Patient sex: F
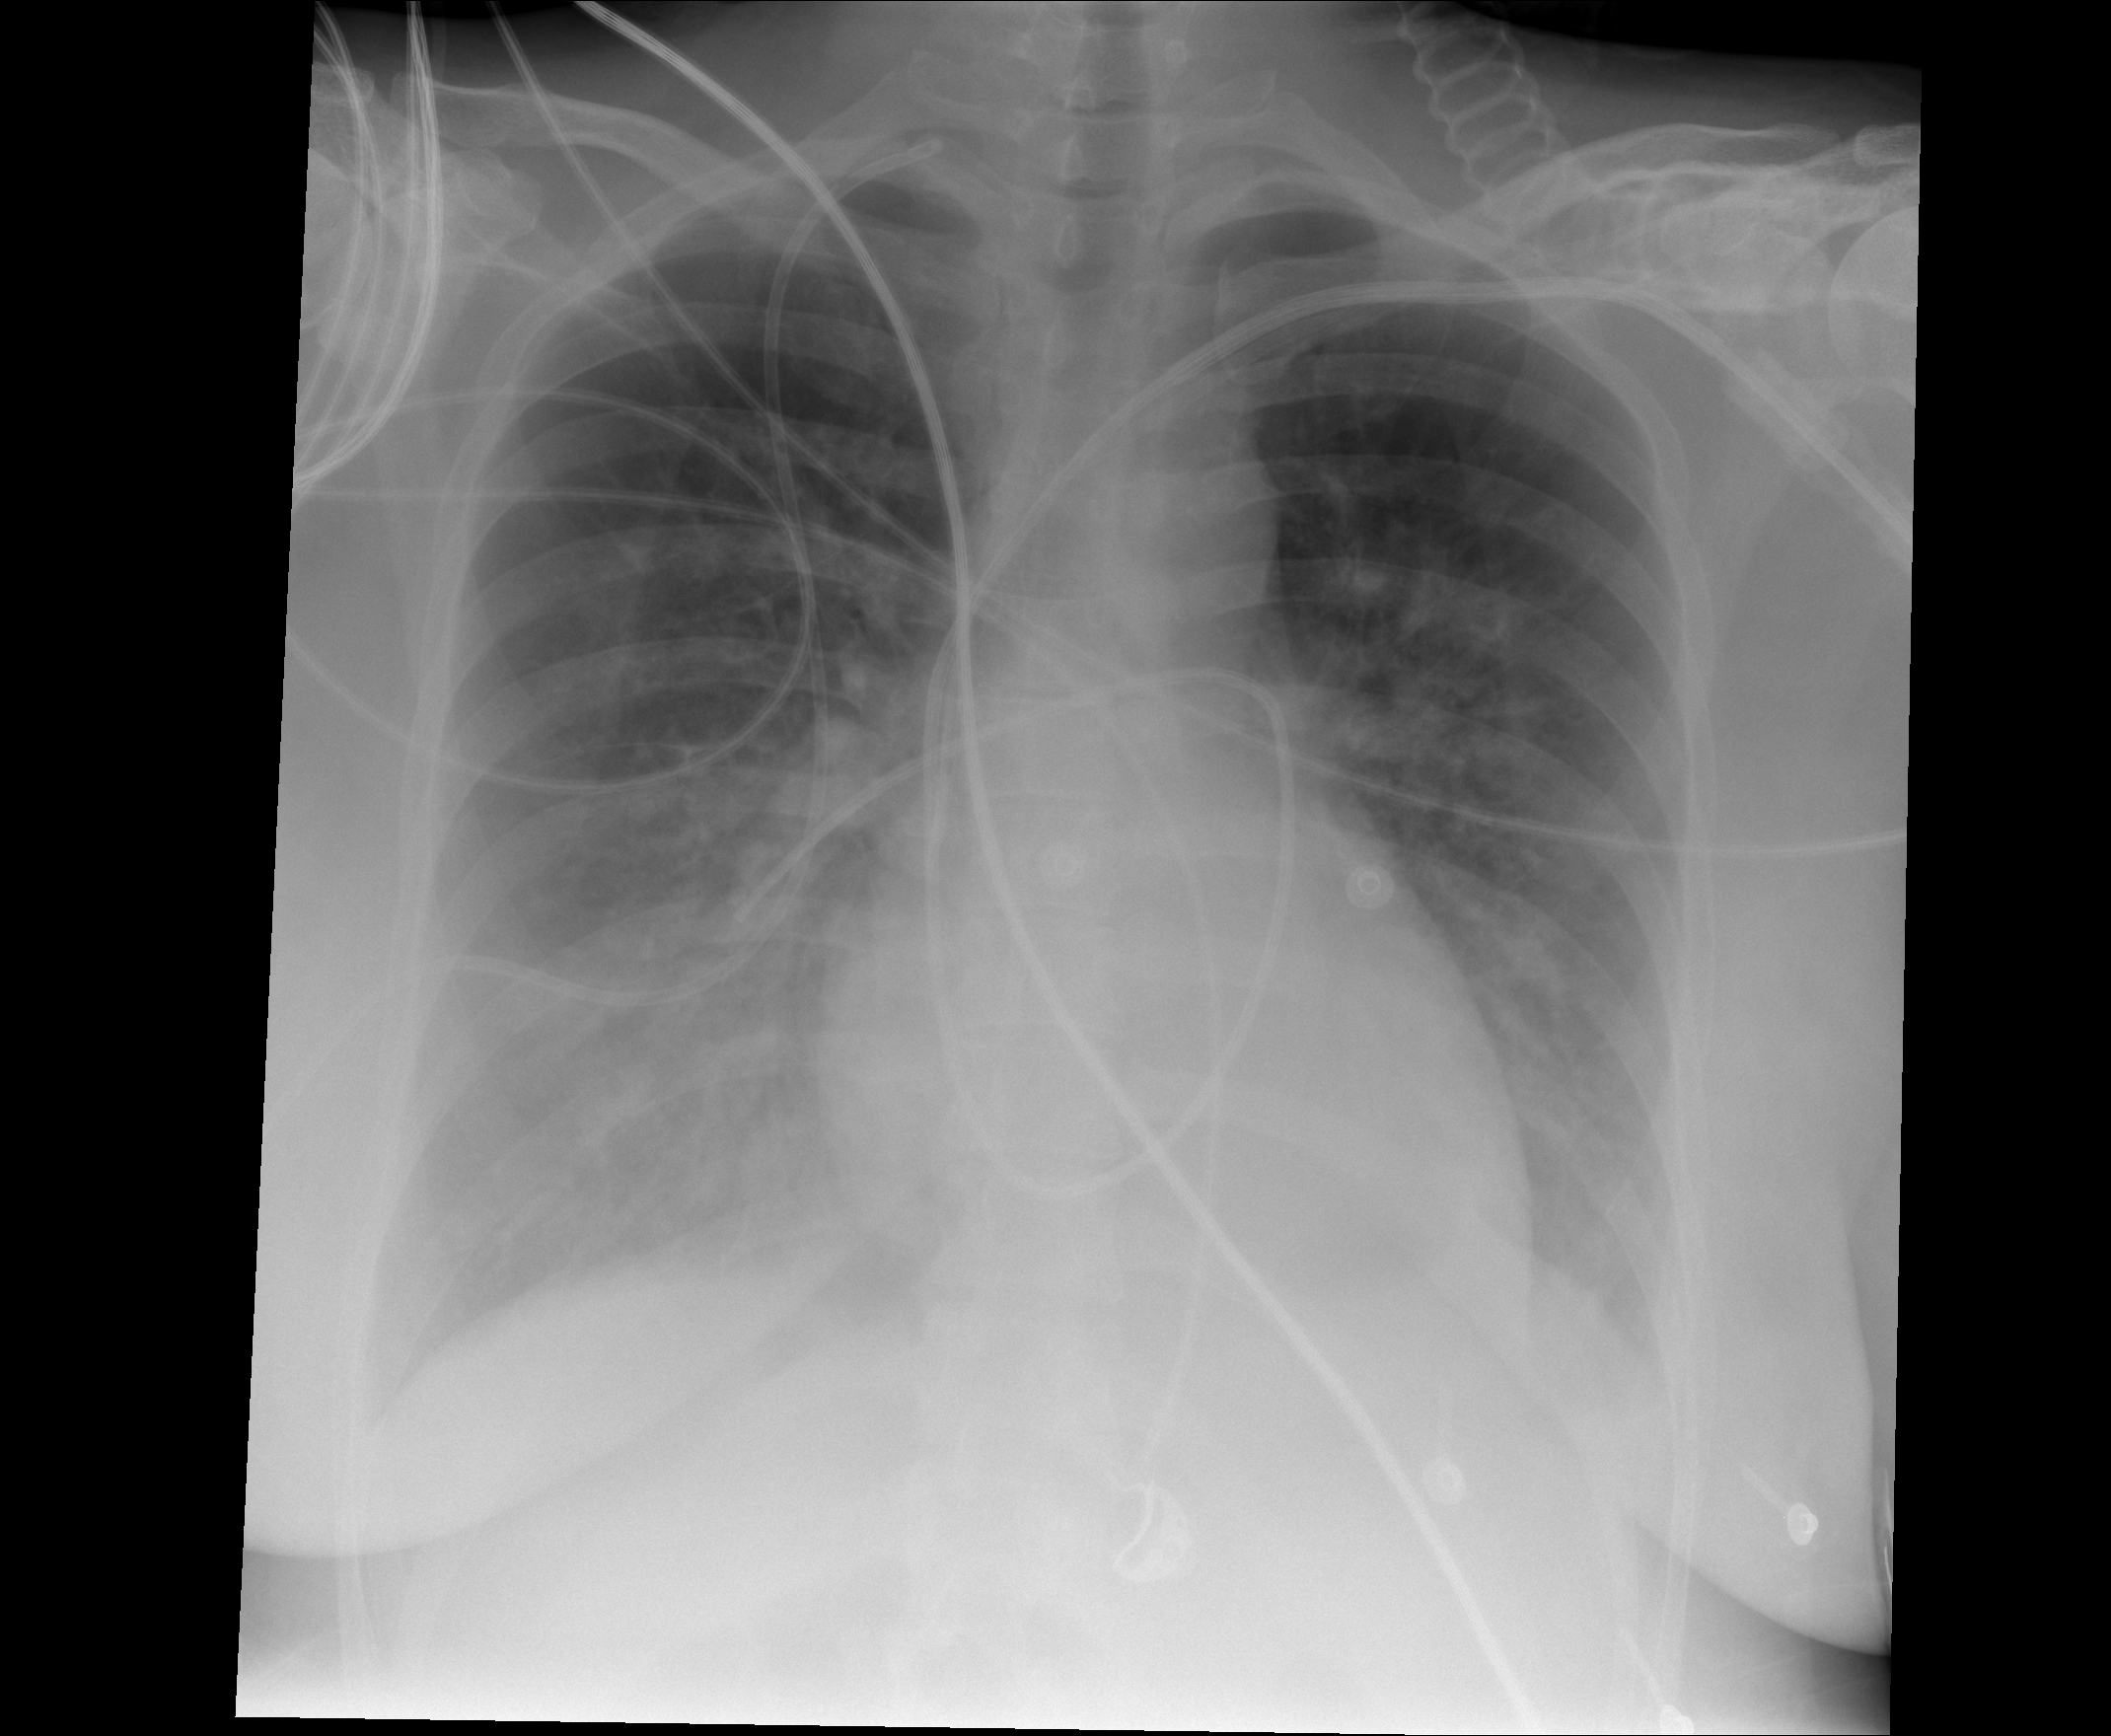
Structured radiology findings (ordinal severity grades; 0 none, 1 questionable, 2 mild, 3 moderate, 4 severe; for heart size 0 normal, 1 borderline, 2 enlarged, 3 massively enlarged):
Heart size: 0
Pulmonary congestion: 3
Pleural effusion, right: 2
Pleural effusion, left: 2
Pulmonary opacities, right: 2
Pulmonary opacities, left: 2
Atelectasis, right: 2
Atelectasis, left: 2